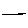
Label: line